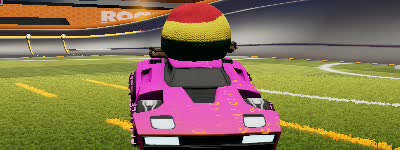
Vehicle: breakout